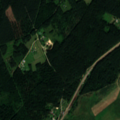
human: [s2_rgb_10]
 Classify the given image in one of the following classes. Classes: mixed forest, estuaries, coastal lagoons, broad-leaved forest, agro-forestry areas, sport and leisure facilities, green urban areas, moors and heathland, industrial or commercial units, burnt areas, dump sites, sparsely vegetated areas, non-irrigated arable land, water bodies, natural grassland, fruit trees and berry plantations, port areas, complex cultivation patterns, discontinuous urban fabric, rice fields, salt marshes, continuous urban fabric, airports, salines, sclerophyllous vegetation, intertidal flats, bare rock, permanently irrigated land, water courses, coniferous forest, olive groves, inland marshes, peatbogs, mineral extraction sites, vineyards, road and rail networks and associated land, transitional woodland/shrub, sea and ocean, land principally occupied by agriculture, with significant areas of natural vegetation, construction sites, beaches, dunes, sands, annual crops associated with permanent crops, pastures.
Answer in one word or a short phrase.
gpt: industrial or commercial units, pastures, complex cultivation patterns, coniferous forest, mixed forest, transitional woodland/shrub